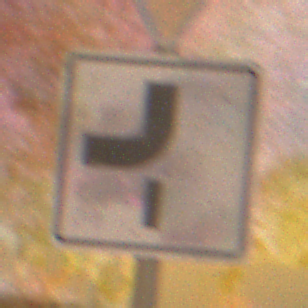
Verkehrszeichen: VerlaufVorfahrtsstrasse7
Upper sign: VorfahrtGewaehren
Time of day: Night
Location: Outdoor (Nature)
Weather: Clear
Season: NotSpecified
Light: Natural